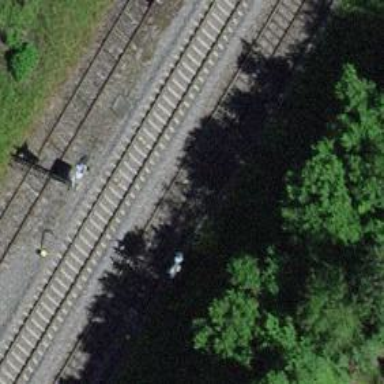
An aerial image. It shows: Railway signal.